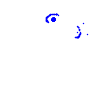
Particle: pion